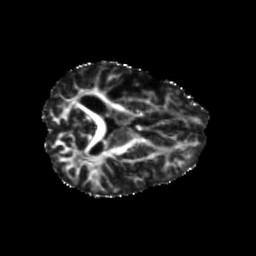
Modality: FA
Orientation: axial
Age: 46
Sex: male
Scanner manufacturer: siemens
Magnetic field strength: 3 T
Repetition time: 5.47 s
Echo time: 0.0854 s